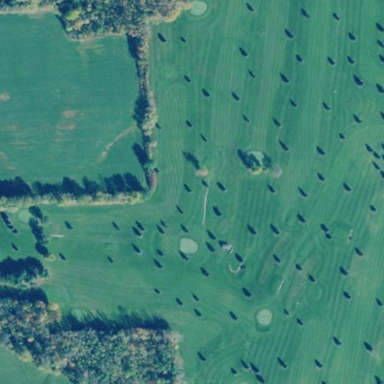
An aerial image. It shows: Golf course.